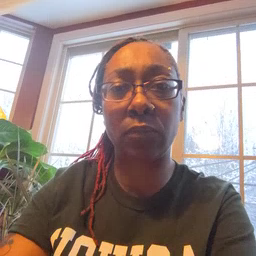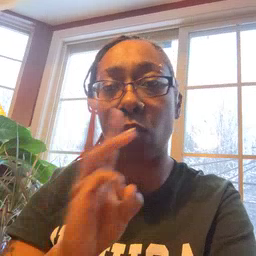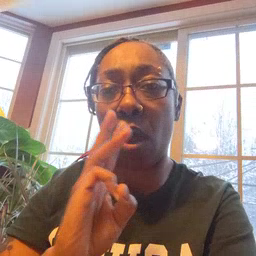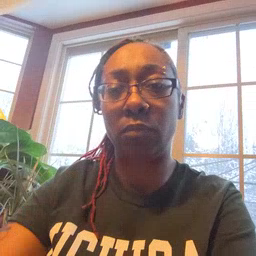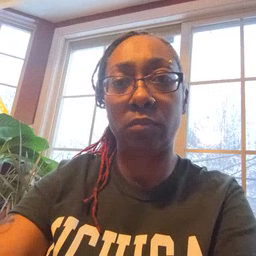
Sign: water